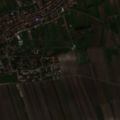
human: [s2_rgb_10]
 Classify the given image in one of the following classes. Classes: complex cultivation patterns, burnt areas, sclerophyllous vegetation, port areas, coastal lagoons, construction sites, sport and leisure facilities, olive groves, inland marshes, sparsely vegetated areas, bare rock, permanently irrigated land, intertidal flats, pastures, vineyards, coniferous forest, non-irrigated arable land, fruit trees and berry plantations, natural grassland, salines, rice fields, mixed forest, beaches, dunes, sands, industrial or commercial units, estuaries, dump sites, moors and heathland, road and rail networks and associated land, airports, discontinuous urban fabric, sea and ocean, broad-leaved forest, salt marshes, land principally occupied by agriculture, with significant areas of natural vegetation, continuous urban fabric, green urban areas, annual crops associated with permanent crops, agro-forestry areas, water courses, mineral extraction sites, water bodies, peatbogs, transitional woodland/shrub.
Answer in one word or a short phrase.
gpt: discontinuous urban fabric, non-irrigated arable land, vineyards